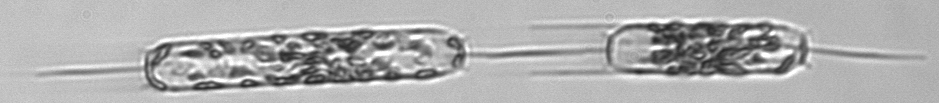
Label: Ditylum_brightwellii